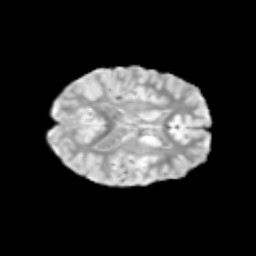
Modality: T2w
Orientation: axial
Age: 10
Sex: male
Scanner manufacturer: siemens
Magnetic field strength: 3 T
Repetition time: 3.8 s
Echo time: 0.07 s